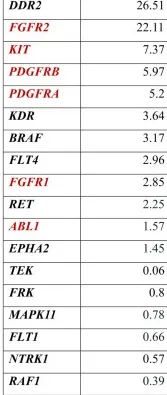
Line width for each pathway is proportional to the pathway activation level (PAL), scale for PAL values is presented on the right; (B) Gene expression level of Regorafenib targets. Targets included in the "KEGG Pathways in cancer" pathway are highlighted in red.
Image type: chart (chart)